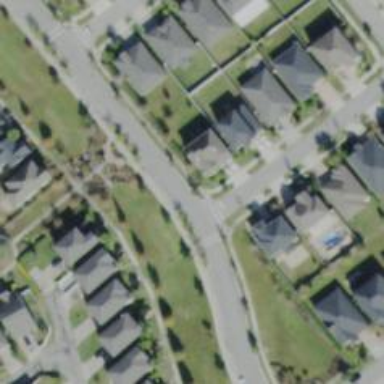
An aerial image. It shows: Residential road.